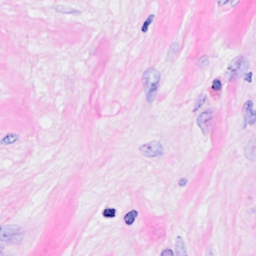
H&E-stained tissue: Breast